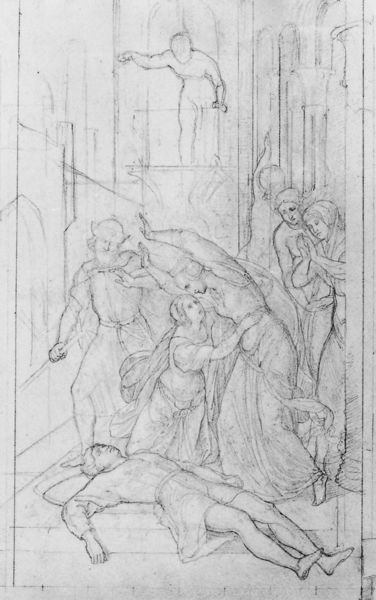
Titel: Studie zur Kriemhild, den toten Siegfried beklagend
Künstler: Julius Schnorr von Carolsfeld
Institution: Privatbesitz
Schlagwörter: kampf, mann, weiß, frauen, menschen, stadt, fenster, frau, hut, kleid, männer, raum, schwarz, skizze, straße, säule, säulen, zeichnung, zimmer, gebäude, tuch, falten, gesicht, leiche, mord, tod, tot, toter, trauer, hände, schauen, kirche, gewand, mutter, theater, zart, engel, balkon, papier, liegen, beobachter, treppe, kissen, schwarzweiß, schwert, soldat, bleistift, beten, ehefrau, entwurf, jüngling, hilfe, speer, unfertig, ohnmacht, sohn, umfallen, bestürzung, pabst, ermordet, hinzueilen, hindern